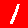
Digit: 1